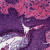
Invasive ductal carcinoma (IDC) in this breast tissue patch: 0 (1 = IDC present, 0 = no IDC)